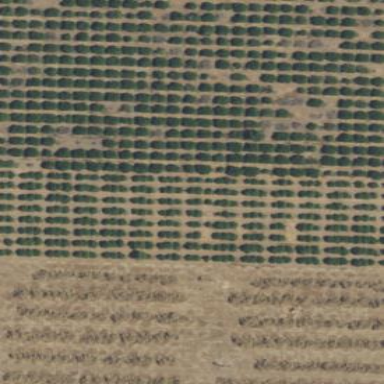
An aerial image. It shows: Orange orchard with rows of vibrant orange trees.